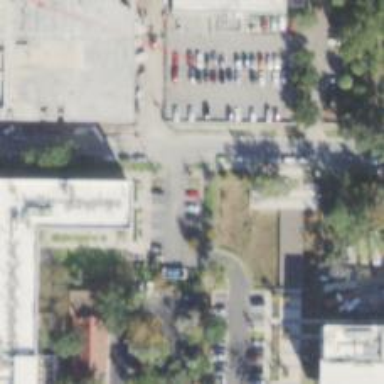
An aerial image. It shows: Parking space.